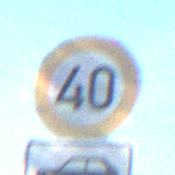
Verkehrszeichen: Geschwindigkeit40
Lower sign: HinweisDurchSinnbild14
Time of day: MorningAfternoon
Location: Outdoor (Nature)
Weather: PartlyCloudy
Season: NotSpecified
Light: Natural